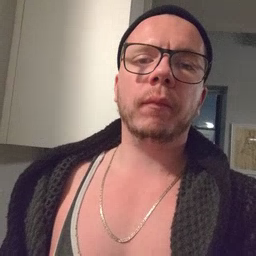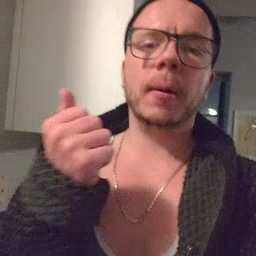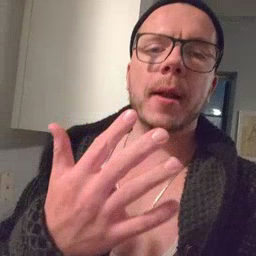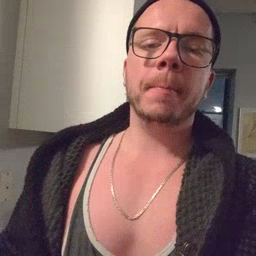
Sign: many